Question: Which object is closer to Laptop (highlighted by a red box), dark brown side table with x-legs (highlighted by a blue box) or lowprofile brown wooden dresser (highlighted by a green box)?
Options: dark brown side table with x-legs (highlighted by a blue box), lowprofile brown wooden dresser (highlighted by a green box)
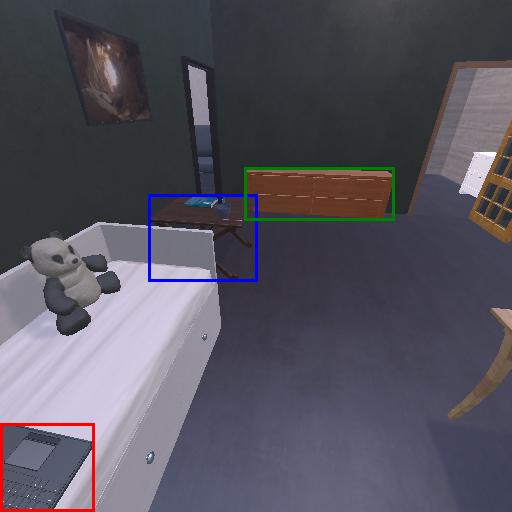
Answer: dark brown side table with x-legs (highlighted by a blue box)